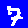
Digit: 7